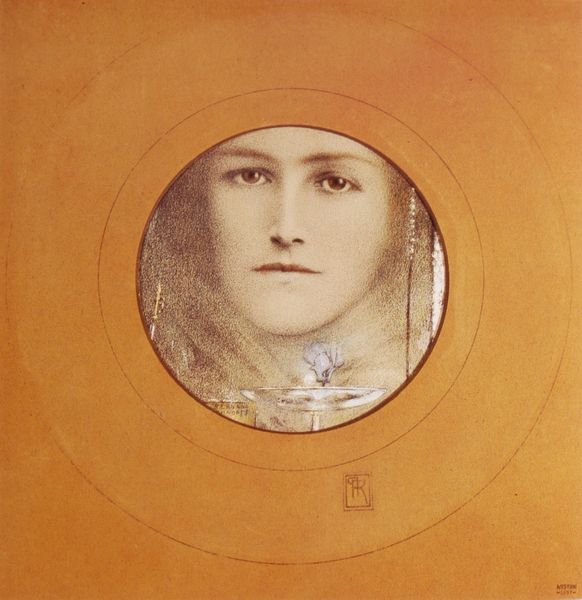
Titel: Des yeux bruns et une fleur bleue
Künstler: Fernand Khnopff
Standort: Gent
Institution: Museum voor Schone Kunsten
Schlagwörter: blau, feder, haut, schatten, weiß, aquarell, gelb, mädchen, ocker, ausschnitt, blume, braun, fenster, frau, glas, haar, hell, kreide, licht, mund, nase, orange, pastell, schmuck, zeichnung, blick, dame, rot, schleier, tuch, symbolismus, jung, augen, blass, blicke, gesicht, rahmen, schale, schüssel, bildnis, hals, portrait, porträt, schauen, signatur, spiegel, auge, gold, haare, kelch, augenbrauen, blässe, frontal, kinn, lippe, lippen, perlen, rosa, traurig, kreis, passpartout, rund, tondo, sprung, ornage, wangen, rahmung, nebel, bullauge, ausdruck, matt, romantik, jugendstil, detail, ernst, brauen, halstuch, mimik, augenbraue, klimt, lider, unscharf, foto, durchblick, strahlen, traum, form, scheibe, loch, radierung, kreise, kugel, lilie, ferdinand, öffnung, verschwommen, iris, sicht, mystisch, bleich, erscheinung, kin, frontalblick, khnopff, gezeichnet, rundung, quadrat, opak, bräunlich, franz stuck, schimmernd, gral, blaue blume, passepartout, teichrose, fragonard, glaus, auschnitt, kreisform, ätherisch, rung, verklärt, starren, kreislinien, verbissen, soto, porrät, flas, schnal, tarurig, verunklärung, r, pr, eingeschränkt